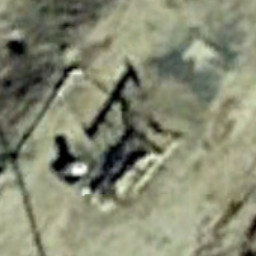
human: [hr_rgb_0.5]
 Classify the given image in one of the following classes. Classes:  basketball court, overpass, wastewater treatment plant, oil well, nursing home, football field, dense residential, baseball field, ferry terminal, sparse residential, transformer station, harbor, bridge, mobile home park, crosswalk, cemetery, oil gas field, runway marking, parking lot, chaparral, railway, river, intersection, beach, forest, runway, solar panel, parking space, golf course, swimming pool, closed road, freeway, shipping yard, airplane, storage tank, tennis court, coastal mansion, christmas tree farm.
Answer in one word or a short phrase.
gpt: oil well